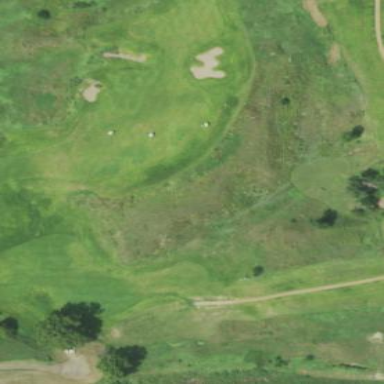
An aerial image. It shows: Grassy area designated as golf fairway.